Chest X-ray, PA view. Patient: 70 years old, sex M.
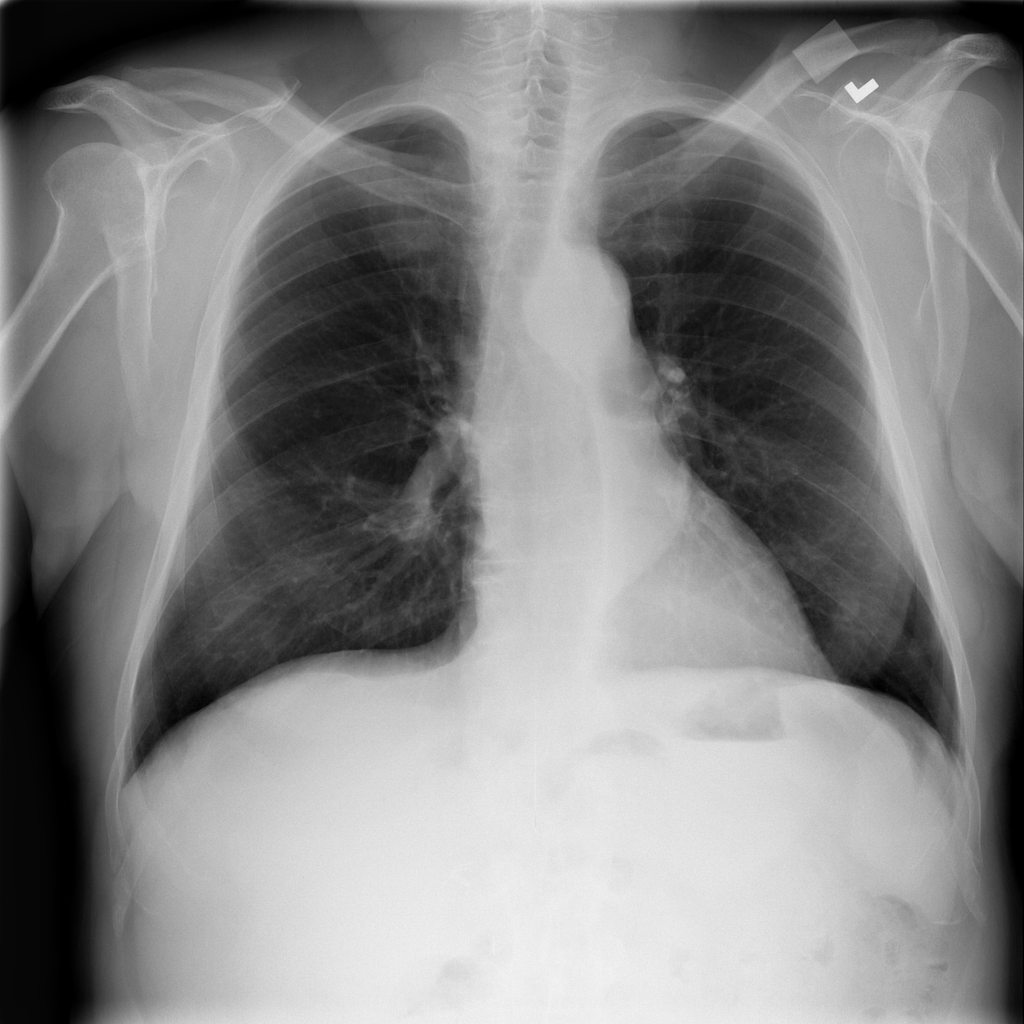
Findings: No Finding